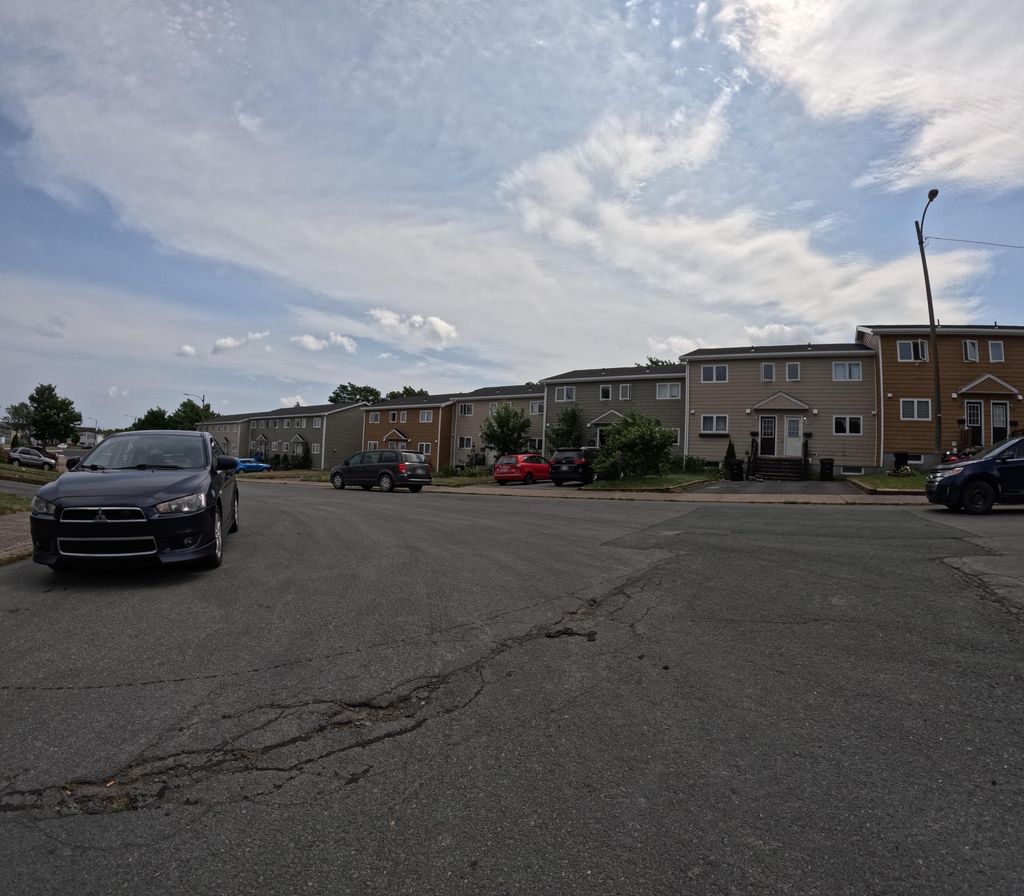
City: st_johns